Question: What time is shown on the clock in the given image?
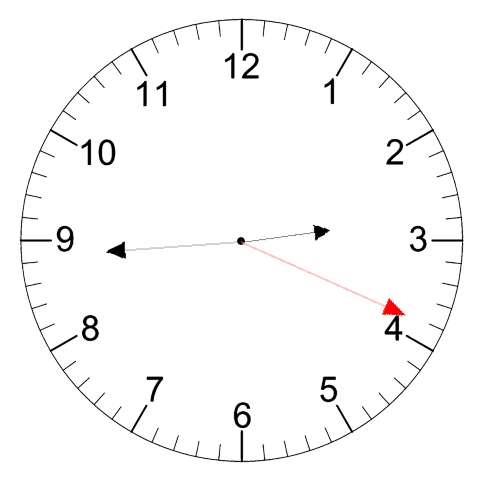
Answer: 02:44:19